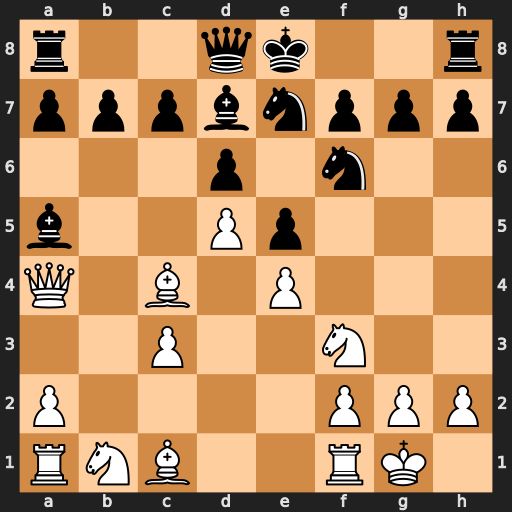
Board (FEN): r2qk2r/pppbnppp/3p1n2/b2Pp3/Q1B1P3/2P2N2/P4PPP/RNB2RK1
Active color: w
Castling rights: kq
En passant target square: -
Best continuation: Qxa5